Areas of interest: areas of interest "Cemetery"
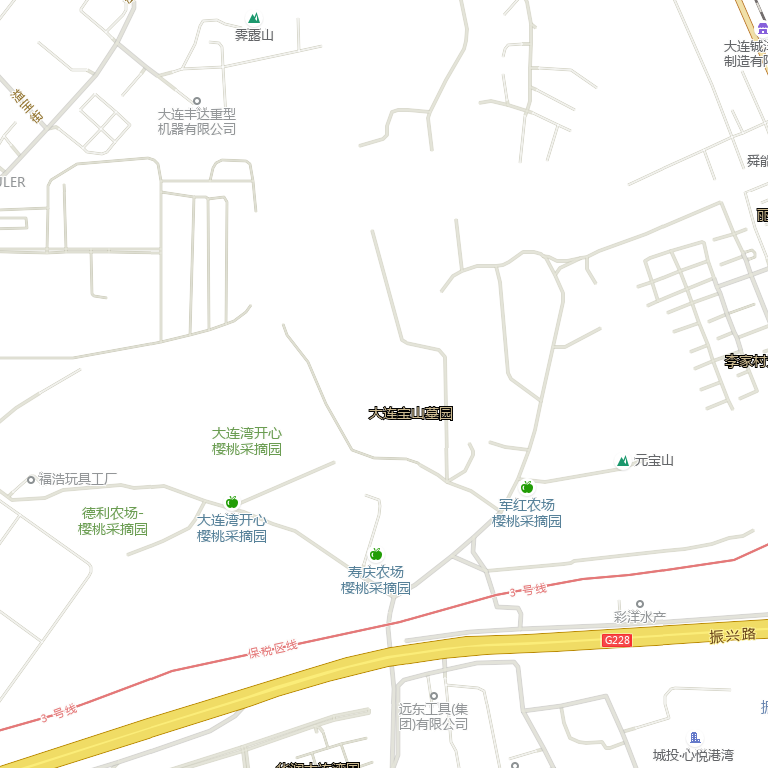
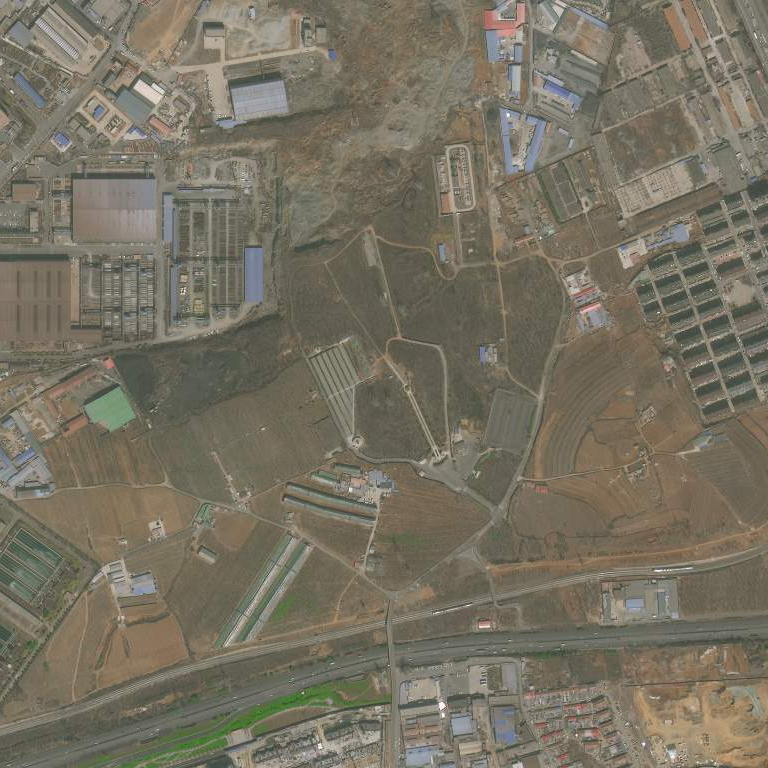